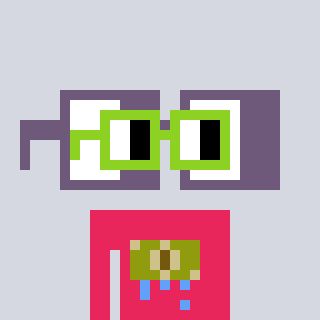
a pixel art character with square light green glasses, a glasses-shaped head and a redpinkish-colored body on a cool background